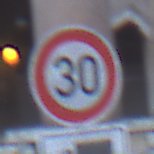
Verkehrszeichen: Geschwindigkeit30
Zusatzzeichen unten: HinweisDurchSinnbild7
Umgebung: Outdoor, Urban
Tageszeit: Dawn
Wetter: Clear
Licht: Natural
Jahreszeit: NotSpecified
Kontrast: LowContrast